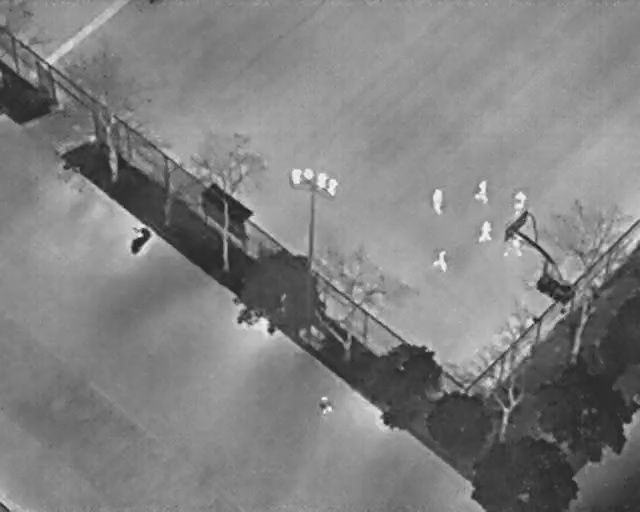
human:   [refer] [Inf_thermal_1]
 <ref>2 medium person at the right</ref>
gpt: <box>[[79, 37, 83, 40, 2], [74, 43, 77, 46, 2]]</box>

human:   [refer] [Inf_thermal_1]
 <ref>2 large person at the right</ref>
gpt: <box>[[73, 35, 77, 39, 2], [78, 46, 82, 50, 2]]</box>

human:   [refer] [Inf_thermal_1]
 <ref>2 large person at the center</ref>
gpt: <box>[[66, 48, 70, 52, 2], [65, 37, 70, 40, 2]]</box>